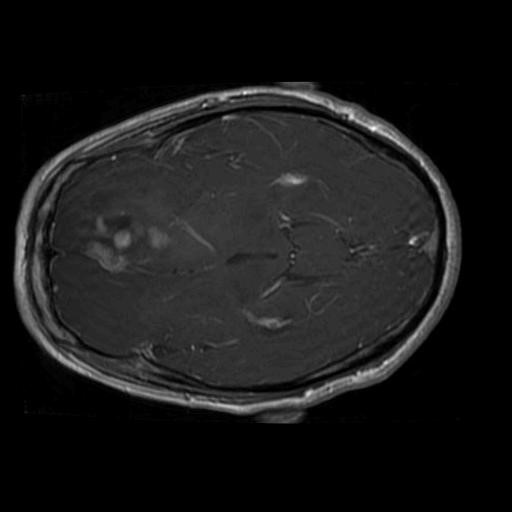
Label: brain_glioma